Question: I was working on clustering a lot of data, which has two different clusters.
The first type is a 6-dimensional cluster whereas the second type is a 12-dimensional cluster. For now I have decided to use kmeans (as it seems the most intuitive clustering algorithm for the start).
The question is how can I map these clusters on a 2d plot so that I can infer whether kmeans is working or not. I would like to use matplotlib, but any other python package is fine.
Cluster 1 is a cluster made up of these data types (int,float,float,int,float,int)
Cluster 2 is a cluster made up of 12 float types.
Trying to get an output similar to this

Any tips will be useful.
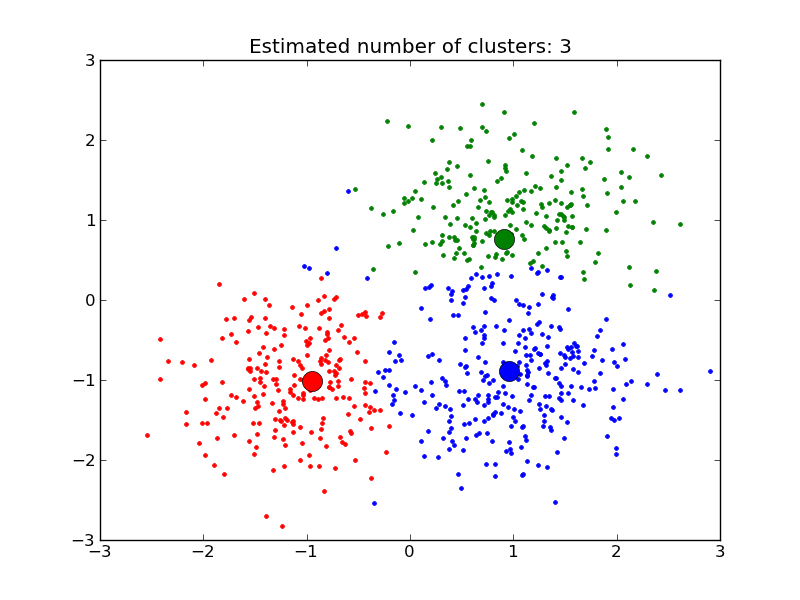
Answer: Well after searching internet and getting lots of weird comment less solutions. I was able to figure out how to do it. Here's the code if you are trying to do something similar. It contains codes from various sources and a lot of them written/edited by me. I hope its easier to understand than others out there.
The function was based on kmeans2 from scipy which returns the centroid_list and label_list. The kmeansdata is the numpy array passed to kmeans2 for clustering and the num_clusters denotes the number of clusters passed to kmeans2.
The code writes back a new png file ensuring it doesn't overwrite something else. Also plots only 50 clusters (If you have 1000's of clusters, then dont try to output all of them)
(It was written for python2.7, should work for other versions too I guess.)
'''
import numpy
import colorsys
import random
import os
from matplotlib.mlab import PCA as mlabPCA
from matplotlib import pyplot as plt
def get_colors(num_colors):
"""
Function to generate a list of randomly generated colors
The function first generates 256 different colors and then
we randomly select the number of colors required from it
num_colors -> Number of colors to generate
colors -> Consists of 256 different colors
random_colors -> Randomly returns required(num_color) colors
"""
colors = []
random_colors = []
# Generate 256 different colors and choose num_clors randomly
for i in numpy.arange(0., 360., 360. / 256.):
hue = i / 360.
lightness = (50 + numpy.random.rand() * 10) / 100.
saturation = (90 + numpy.random.rand() * 10) / 100.
colors.append(colorsys.hls_to_rgb(hue, lightness, saturation))
for i in range(0, num_colors):
random_colors.append(colors[random.randint(0, len(colors) - 1)])
return random_colors
def random_centroid_selector(total_clusters , clusters_plotted):
"""
Function to generate a list of randomly selected
centroids to plot on the output png
total_clusters -> Total number of clusters
clusters_plotted -> Number of clusters to plot
random_list -> Contains the index of clusters
to be plotted
"""
random_list = []
for i in range(0 , clusters_plotted):
random_list.append(random.randint(0, total_clusters - 1))
return random_list
def plot_cluster(kmeansdata, centroid_list, label_list , num_cluster):
"""
Function to convert the n-dimensional cluster to
2-dimensional cluster and plotting 50 random clusters
file%d.png -> file where the output is stored indexed
by first available file index
e.g. file1.png , file2.png ...
"""
mlab_pca = mlabPCA(kmeansdata)
cutoff = mlab_pca.fracs[1]
users_2d = mlab_pca.project(kmeansdata, minfrac=cutoff)
centroids_2d = mlab_pca.project(centroid_list, minfrac=cutoff)
colors = get_colors(num_cluster)
plt.figure()
plt.xlim([users_2d[:, 0].min() - 3, users_2d[:, 0].max() + 3])
plt.ylim([users_2d[:, 1].min() - 3, users_2d[:, 1].max() + 3])
# Plotting 50 clusters only for now
random_list = random_centroid_selector(num_cluster , 50)
# Plotting only the centroids which were randomly_selected
# Centroids are represented as a large 'o' marker
for i, position in enumerate(centroids_2d):
if i in random_list:
plt.scatter(centroids_2d[i, 0], centroids_2d[i, 1], marker='o', c=colors[i], s=100)
# Plotting only the points whose centers were plotted
# Points are represented as a small '+' marker
for i, position in enumerate(label_list):
if position in random_list:
plt.scatter(users_2d[i, 0], users_2d[i, 1] , marker='+' , c=colors[position])
filename = "name"
i = 0
while True:
if os.path.isfile(filename + str(i) + ".png") == False:
#new index found write file and return
plt.savefig(filename + str(i) + ".png")
break
else:
#Changing index to next number
i = i + 1
return
'''